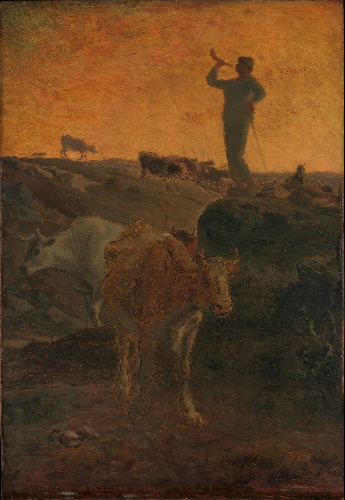
Title: Calling the Cows Home
Artist: Jean-François Millet
Artist bio: French, Gruchy 1814–1875 Barbizon
Date: ca. 1872
Object type: Painting
Classification: Paintings
Medium: Oil on wood
Dimensions: 37 1/4 x 25 1/2 in. (94.6 x 64.8 cm)
Department: European Paintings
Credit line: Gift of Mrs. Arthur Whitney, 1950
Accession year: 1950
Repository: Metropolitan Museum of Art, New York, NY
Tags: Men|Cows